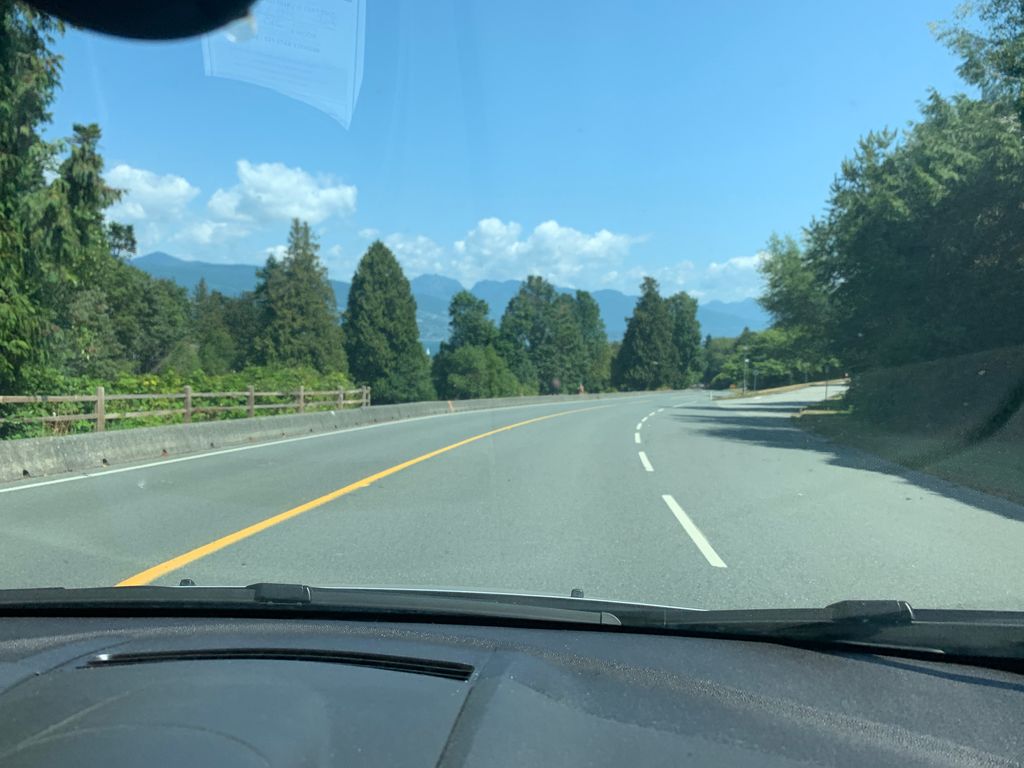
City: vancouver